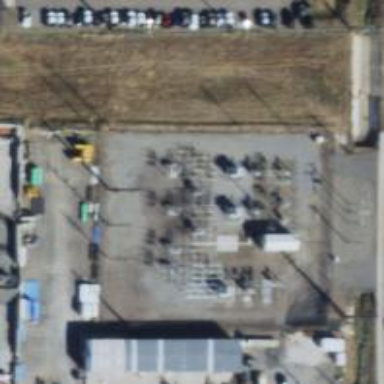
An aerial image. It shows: Switchgear for power distribution.